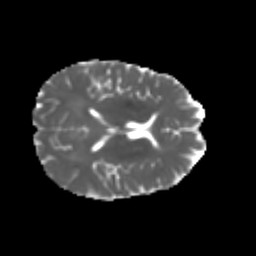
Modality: MD
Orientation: axial
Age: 29
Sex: male
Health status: healthy